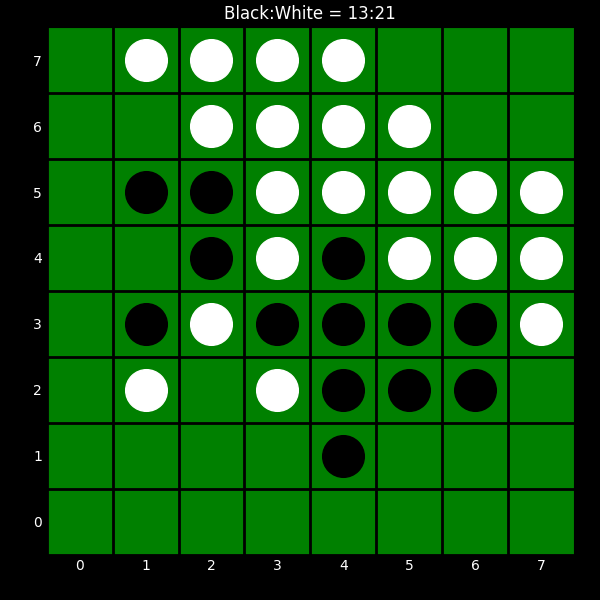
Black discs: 13
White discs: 21